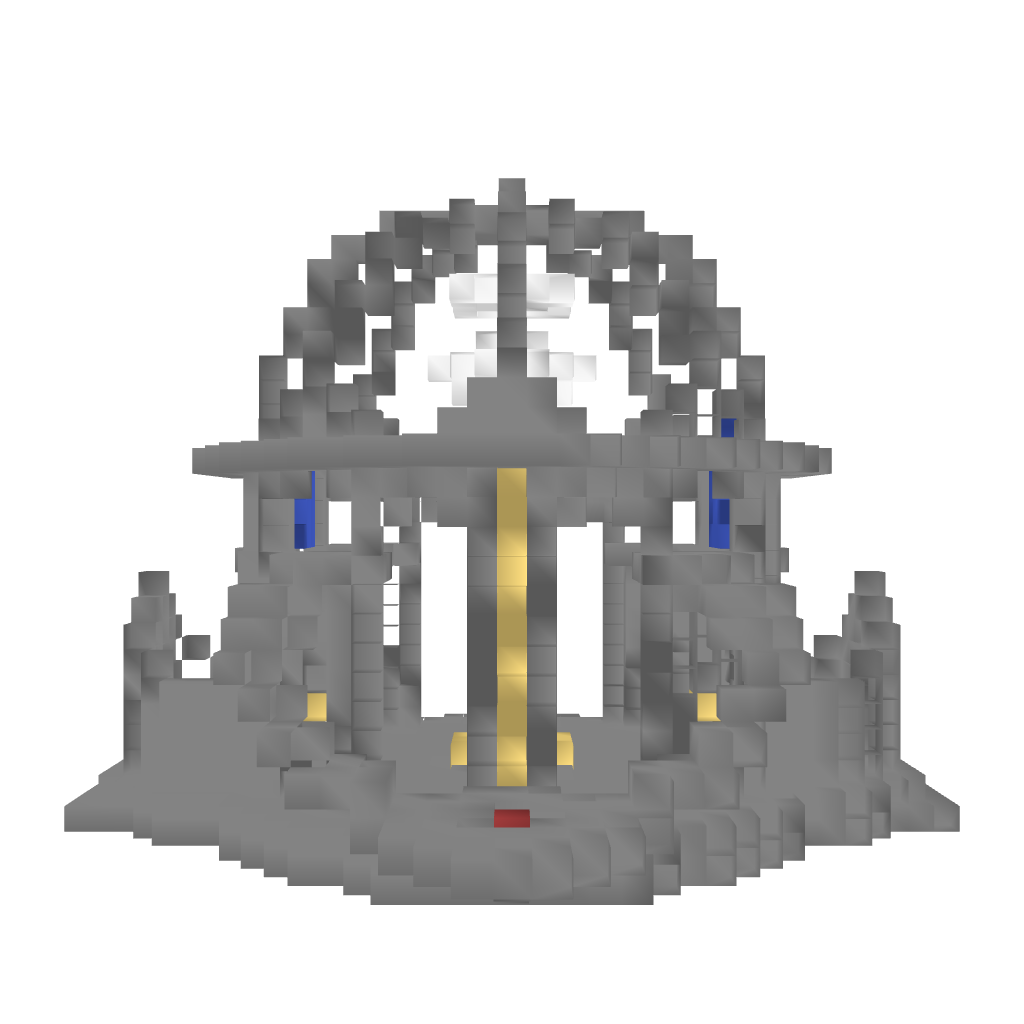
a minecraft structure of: Farstrider enclave bad low quality